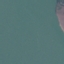
Land use / land cover class: SeaLake